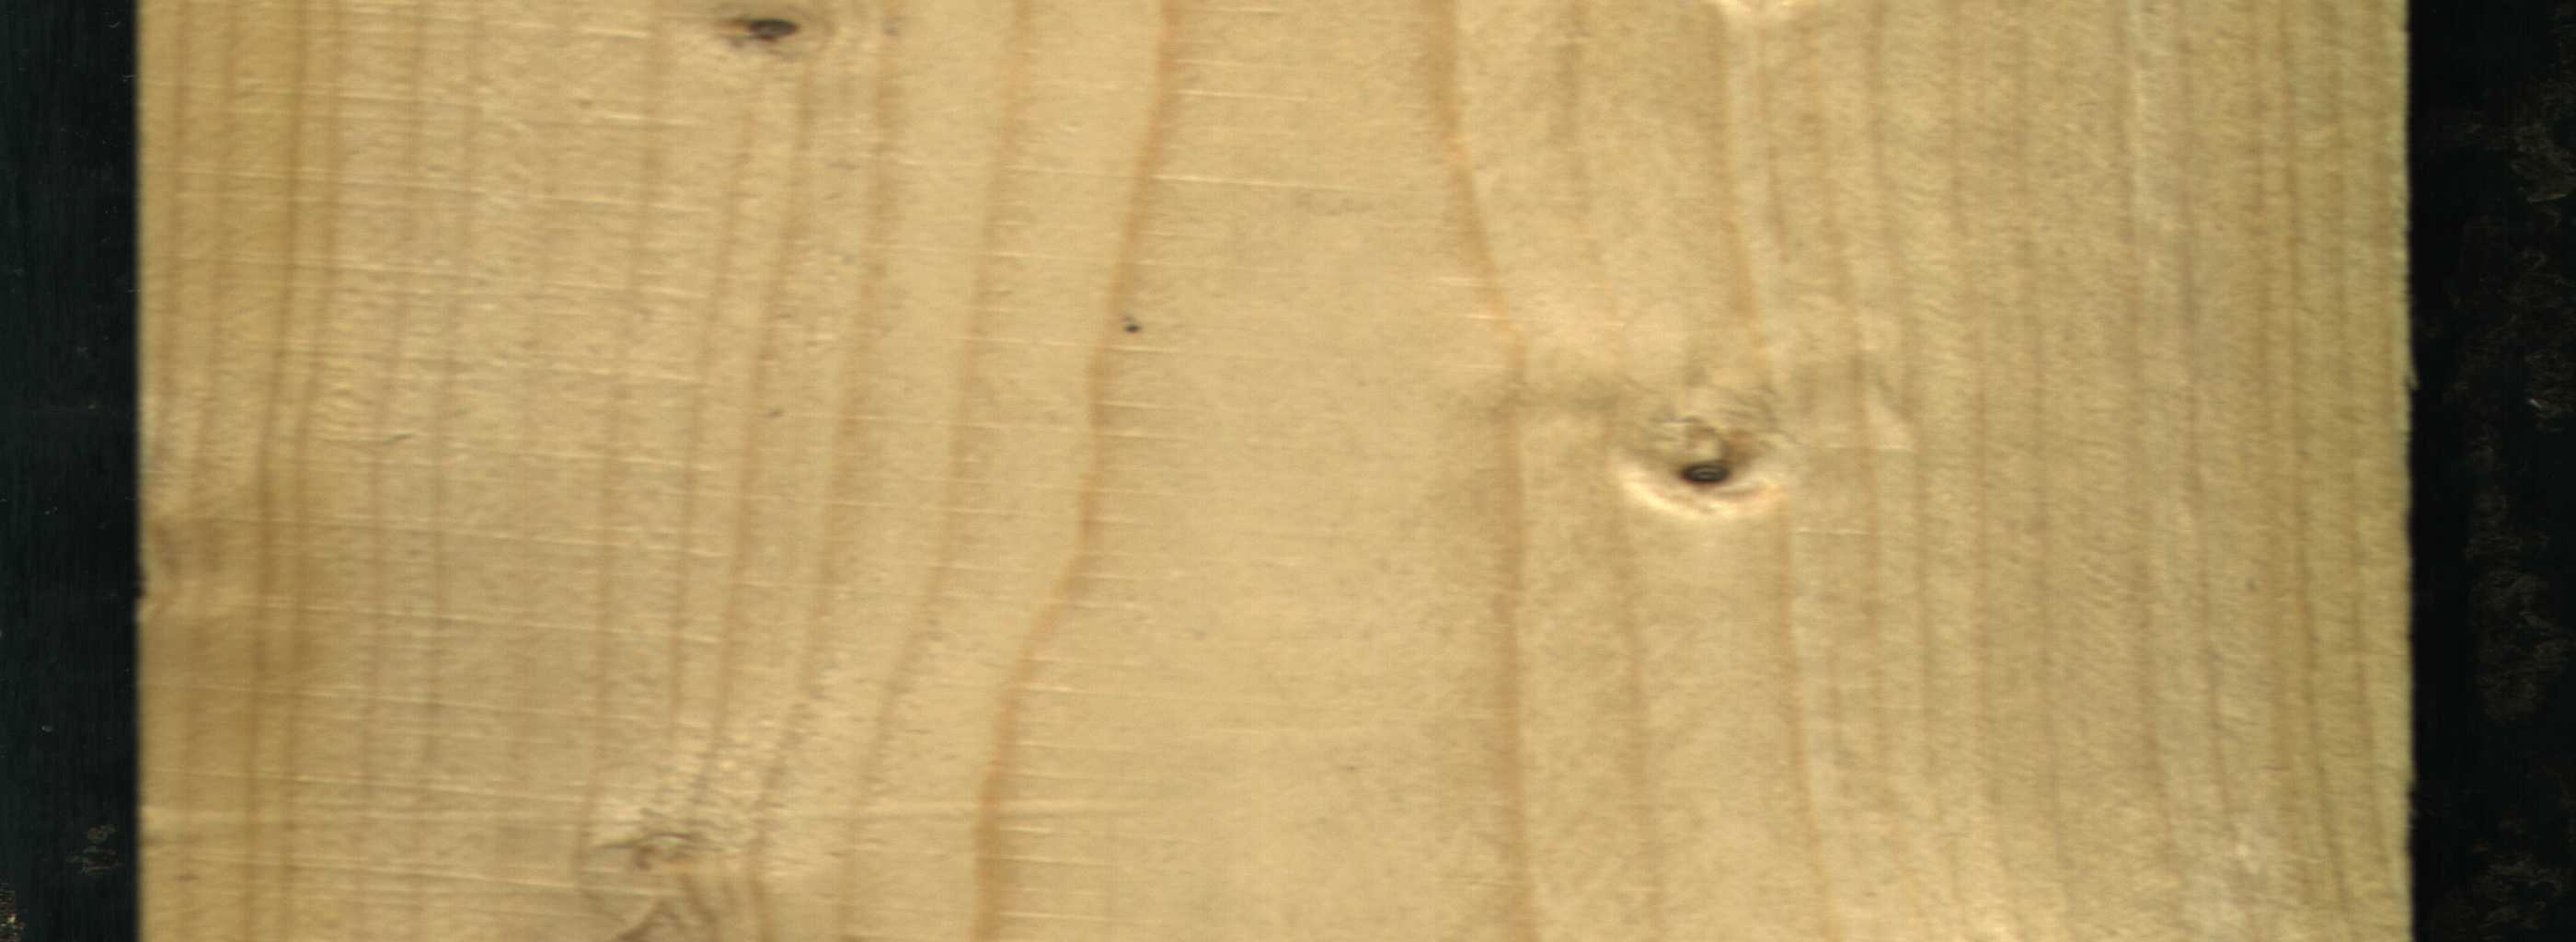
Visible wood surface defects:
Live_Knot
Live_Knot